Question: '''
textArea.addMouseListener(new MouseAdapter() {
public void mousePressed(MouseEvent e) {
posX = e.getX();
posY = e.getY();
}
});
textArea.addMouseMotionListener(new MouseAdapter() {
public void mouseDragged(MouseEvent e) {
setLocation(e.getXOnScreen() - posX, e.getYOnScreen() - posY);
}
});
'''
I have a JFrame, in that JFrame there is a JScrollPane, and in the JScrollPane there is a JTextArea called "textArea". This JTextArea take up the entire JFrame and the JFrame is undecorated. So to give some perspective, here is generally what the JFrame looks like...

When the mouse clicks within the JTextArea and moves, the entire window is dragged. Everything is setup to not be focus able for this work, it's meant to be an overlay.
The code listed above works fine and the world is at peace. But once there is enough text for the vertical scroll bar to appear (There is no horizontal because of line wrapping), dragging the window becomes an issue. When you click and just begin to move, the JFrame instantly moves much higher on the screen. The lines in JTextArea, the higher it moves up when you try to move it. I assume that the get*OnScreen() methods are issue because it's all relevant to the JTextArea.
'''
import java.awt.Color;
import java.awt.EventQueue;
import java.awt.Font;
import java.awt.event.MouseAdapter;
import java.awt.event.MouseEvent;
import javax.swing.JFrame;
import javax.swing.JScrollPane;
import javax.swing.JTextArea;
import javax.swing.UIManager;
import javax.swing.UnsupportedLookAndFeelException;
public class Main extends JFrame {
private JTextArea textArea;
private JScrollPane textAreaScroll;
private int posX = 0;
private int posY = 0;
public Main() {
initComponents();
initListeners();
for(int i = 0; i < 20; i++){
addLine(i+" Hello");
}
}
public void addLine(String line){
textArea.append("
> "+line);
textArea.setCaretPosition(textArea.getDocument().getLength());
}
private void initListeners(){
textArea.addMouseListener(new MouseAdapter() {
public void mousePressed(MouseEvent e) {
posX = e.getX();
posY = e.getY();
}
});
textArea.addMouseMotionListener(new MouseAdapter() {
public void mouseDragged(MouseEvent e) {
setLocation(e.getXOnScreen() - posX, e.getYOnScreen() - posY);
}
});
}
private void initComponents() {
try {
UIManager.setLookAndFeel(UIManager.getSystemLookAndFeelClassName());
} catch (UnsupportedLookAndFeelException | ClassNotFoundException | InstantiationException | IllegalAccessException e) {}
textAreaScroll = new JScrollPane();
textArea = new JTextArea();
setDefaultCloseOperation(javax.swing.WindowConstants.EXIT_ON_CLOSE);
setUndecorated(true);
setAlwaysOnTop(true);
setAutoRequestFocus(false);
setBackground(new Color(130,210,255,130));
setFocusCycleRoot(false);
setFocusable(false);
setFocusableWindowState(false);
setName("main");
setOpacity(0.4f);
setResizable(false);
textAreaScroll.setBorder(null);
textAreaScroll.setFocusable(false);
textAreaScroll.setRequestFocusEnabled(false);
textArea.setEditable(false);
textArea.setBackground(new Color(0, 0, 0));
textArea.setColumns(20);
textArea.setFont(new Font("Consolas", 0, 14));
textArea.setForeground(new Color(255, 255, 255));
textArea.setLineWrap(true);
textArea.setRows(5);
textArea.setText("> Hello world!
> another line!");
textArea.setBorder(null);
textArea.setFocusable(false);
textArea.setRequestFocusEnabled(false);
textAreaScroll.setViewportView(textArea);
javax.swing.GroupLayout layout = new javax.swing.GroupLayout(getContentPane());
getContentPane().setLayout(layout);
layout.setHorizontalGroup(
layout.createParallelGroup(javax.swing.GroupLayout.Alignment.LEADING)
.addComponent(textAreaScroll, javax.swing.GroupLayout.DEFAULT_SIZE, 400, Short.MAX_VALUE)
);
layout.setVerticalGroup(
layout.createParallelGroup(javax.swing.GroupLayout.Alignment.LEADING)
.addComponent(textAreaScroll, javax.swing.GroupLayout.Alignment.TRAILING, javax.swing.GroupLayout.DEFAULT_SIZE, 214, Short.MAX_VALUE)
);
pack();
}
public static void main(String args[]) {
EventQueue.invokeLater(new Runnable() {
public void run() {
new Main().setVisible(true);
}
});
}
'''
}
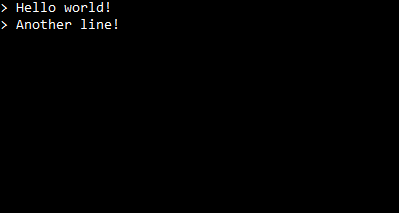
Answer: Well your diagnosis was absolutely spot on:
> When you click and just begin to move, the JFrame instantly moves
much higher on the screen. The lines in JTextArea, the higher it moves
up when you try to move it. I assume that the get*OnScreen() methods
are issue because it's all relevant to the JTextArea.
So to resolve this use <URL>:
- Create 'JPanel' (this /'JPanel' will be transparent via 'setOpaque(false)'), attach 'xxxAdapters' here.- Create custom listener class to redispacth 'MouseEvent's to the necessary components (as will consume all events to the 'JTextArea'/'JScollPane')- Set 'JPanel' as GlassPane of your 'JFrame' via 'JFrame#setGlassPane(..)' .- set 'JFrame' visible than set visible via 'setVisible(true)' (this has been a Swing glitch for some time if you set it visible before the frame is visible it wont be shown).
Here is your fixed code:
'''
import java.awt.Color;
import java.awt.Component;
import java.awt.Container;
import java.awt.Dimension;
import java.awt.EventQueue;
import java.awt.Font;
import java.awt.Point;
import java.awt.Toolkit;
import java.awt.event.MouseEvent;
import javax.swing.JFrame;
import javax.swing.JPanel;
import javax.swing.JScrollPane;
import javax.swing.JTextArea;
import javax.swing.SwingUtilities;
import javax.swing.UIManager;
import javax.swing.UnsupportedLookAndFeelException;
import javax.swing.event.MouseInputAdapter;
public class Main extends JFrame {
private JTextArea textArea;
private JScrollPane textAreaScroll;
private JPanel glassPane;//create variable for glasspane
public Main() {
initComponents();
initListeners();
for (int i = 0; i < 20; i++) {
addLine(i + " Hello");
}
}
public void addLine(String line) {
textArea.append("
> " + line);
textArea.setCaretPosition(textArea.getDocument().getLength());
}
private void initListeners() {
GlassPaneListener gpl = new GlassPaneListener(textAreaScroll.getVerticalScrollBar(), this);
//add the adapters/listeners to the glasspane
glassPane.addMouseMotionListener(gpl);
glassPane.addMouseListener(gpl);
}
private void initComponents() {
try {
UIManager.setLookAndFeel(UIManager.getSystemLookAndFeelClassName());
} catch (UnsupportedLookAndFeelException | ClassNotFoundException | InstantiationException | IllegalAccessException e) {
}
textAreaScroll = new JScrollPane();
textArea = new JTextArea();
setDefaultCloseOperation(javax.swing.WindowConstants.EXIT_ON_CLOSE);
setUndecorated(true);
setAlwaysOnTop(true);
setAutoRequestFocus(false);
setBackground(new Color(130, 210, 255, 130));
setFocusCycleRoot(false);
setFocusable(false);
setFocusableWindowState(false);
setName("main");
setOpacity(0.4f);
setResizable(false);
textAreaScroll.setBorder(null);
textAreaScroll.setFocusable(false);
textAreaScroll.setRequestFocusEnabled(false);
textArea.setEditable(false);
textArea.setBackground(new Color(0, 0, 0));
textArea.setColumns(20);
textArea.setFont(new Font("Consolas", 0, 14));
textArea.setForeground(new Color(255, 255, 255));
textArea.setLineWrap(true);
textArea.setRows(5);
textArea.setText("> Hello world!
> another line!");
textArea.setBorder(null);
textArea.setFocusable(false);
textArea.setRequestFocusEnabled(false);
textAreaScroll.setViewportView(textArea);
textAreaScroll.setPreferredSize(new Dimension(200, 200));
javax.swing.GroupLayout layout = new javax.swing.GroupLayout(getContentPane());
getContentPane().setLayout(layout);
layout.setHorizontalGroup(
layout.createParallelGroup(javax.swing.GroupLayout.Alignment.LEADING)
.addComponent(textAreaScroll, javax.swing.GroupLayout.DEFAULT_SIZE, 400, Short.MAX_VALUE));
layout.setVerticalGroup(
layout.createParallelGroup(javax.swing.GroupLayout.Alignment.LEADING)
.addComponent(textAreaScroll, javax.swing.GroupLayout.Alignment.TRAILING, javax.swing.GroupLayout.DEFAULT_SIZE, 214, Short.MAX_VALUE));
//create and make glasspane not opaque
glassPane = new JPanel();
glassPane.setOpaque(false);
//set glasspane as JFrame glassPane
setGlassPane(glassPane);
pack();
setVisible(true);//set JFrame visible
//glassPane can only be setVisible after JFrame is visible
glassPane.setVisible(true);
}
public static void main(String args[]) {
EventQueue.invokeLater(new Runnable() {
@Override
public void run() {
new Main();
}
});
}
}
class GlassPaneListener extends MouseInputAdapter {
private int posX = 0;
private int posY = 0;
Toolkit toolkit;
private final Container contentPane;
private final Component textAreaScroll;
private final Component glassPane;
private final JFrame frame;
private boolean wasClickOnInterestedComponent = false;
public GlassPaneListener(Component textAreaScroll, JFrame frame) {
toolkit = Toolkit.getDefaultToolkit();
this.textAreaScroll = textAreaScroll;
this.frame = frame;
this.glassPane = frame.getGlassPane();
this.contentPane = frame.getContentPane();
}
@Override
public void mouseDragged(MouseEvent e) {
if (!redispatchMouseEvent(e)) {
frame.setLocation(e.getXOnScreen() - posX, e.getYOnScreen() - posY);
}
}
@Override
public void mousePressed(MouseEvent e) {
if (!redispatchMouseEvent(e)) {//check if event was redispatched if not its meant for us :)
posX = e.getX();
posY = e.getY();
}
}
@Override
public void mouseReleased(MouseEvent me) {
wasClickOnInterestedComponent = false;
}
private boolean redispatchMouseEvent(MouseEvent e) {
Point glassPanePoint = e.getPoint();
Container container = contentPane;
Point containerPoint = SwingUtilities.convertPoint(glassPane, glassPanePoint, contentPane);
// The mouse event is probably over the content pane.
// Find out exactly which component it's over.
Component component = SwingUtilities.getDeepestComponentAt(container, containerPoint.x,
containerPoint.y);
if ((component != null) && (component.equals(textAreaScroll)) || wasClickOnInterestedComponent) {
wasClickOnInterestedComponent = true;//so that if we drag iur cursor off JScrollBar tghe window wont be moved
// Forward events over the scrollbar
Point componentPoint = SwingUtilities.convertPoint(glassPane, glassPanePoint, component);
component.dispatchEvent(new MouseEvent(component, e.getID(), e.getWhen(), e.getModifiers(),
componentPoint.x, componentPoint.y, e.getClickCount(), e.isPopupTrigger()));
return true;//the event was redispatched
} else {
return false;//event was not redispatched
}
}
}
'''